Question: Is it possible to have a circular menu or dock using css or jquery.?
I have a set of images as the dock items that need to be displayed as a circular dock... however the number of items in the dock are not constant and may vary.... so i cannot tend to use constant values for positioning each item in a pre-defined manner. Ajax loads some images into this particular div and i need to use css or jquery to style this so that they get displayed as circular dock items. Any idea on how this can be implemented..?
I would like a browser in-specific implementation, but i also welcome if some one has some solutions specific to few browsers...
I don't think i exactly want a pie menu... it easily gets messed up as the number of dock items increase. I am looking for a spiral dock.
and by spiral i mean that the menu items must be in the following alignment..

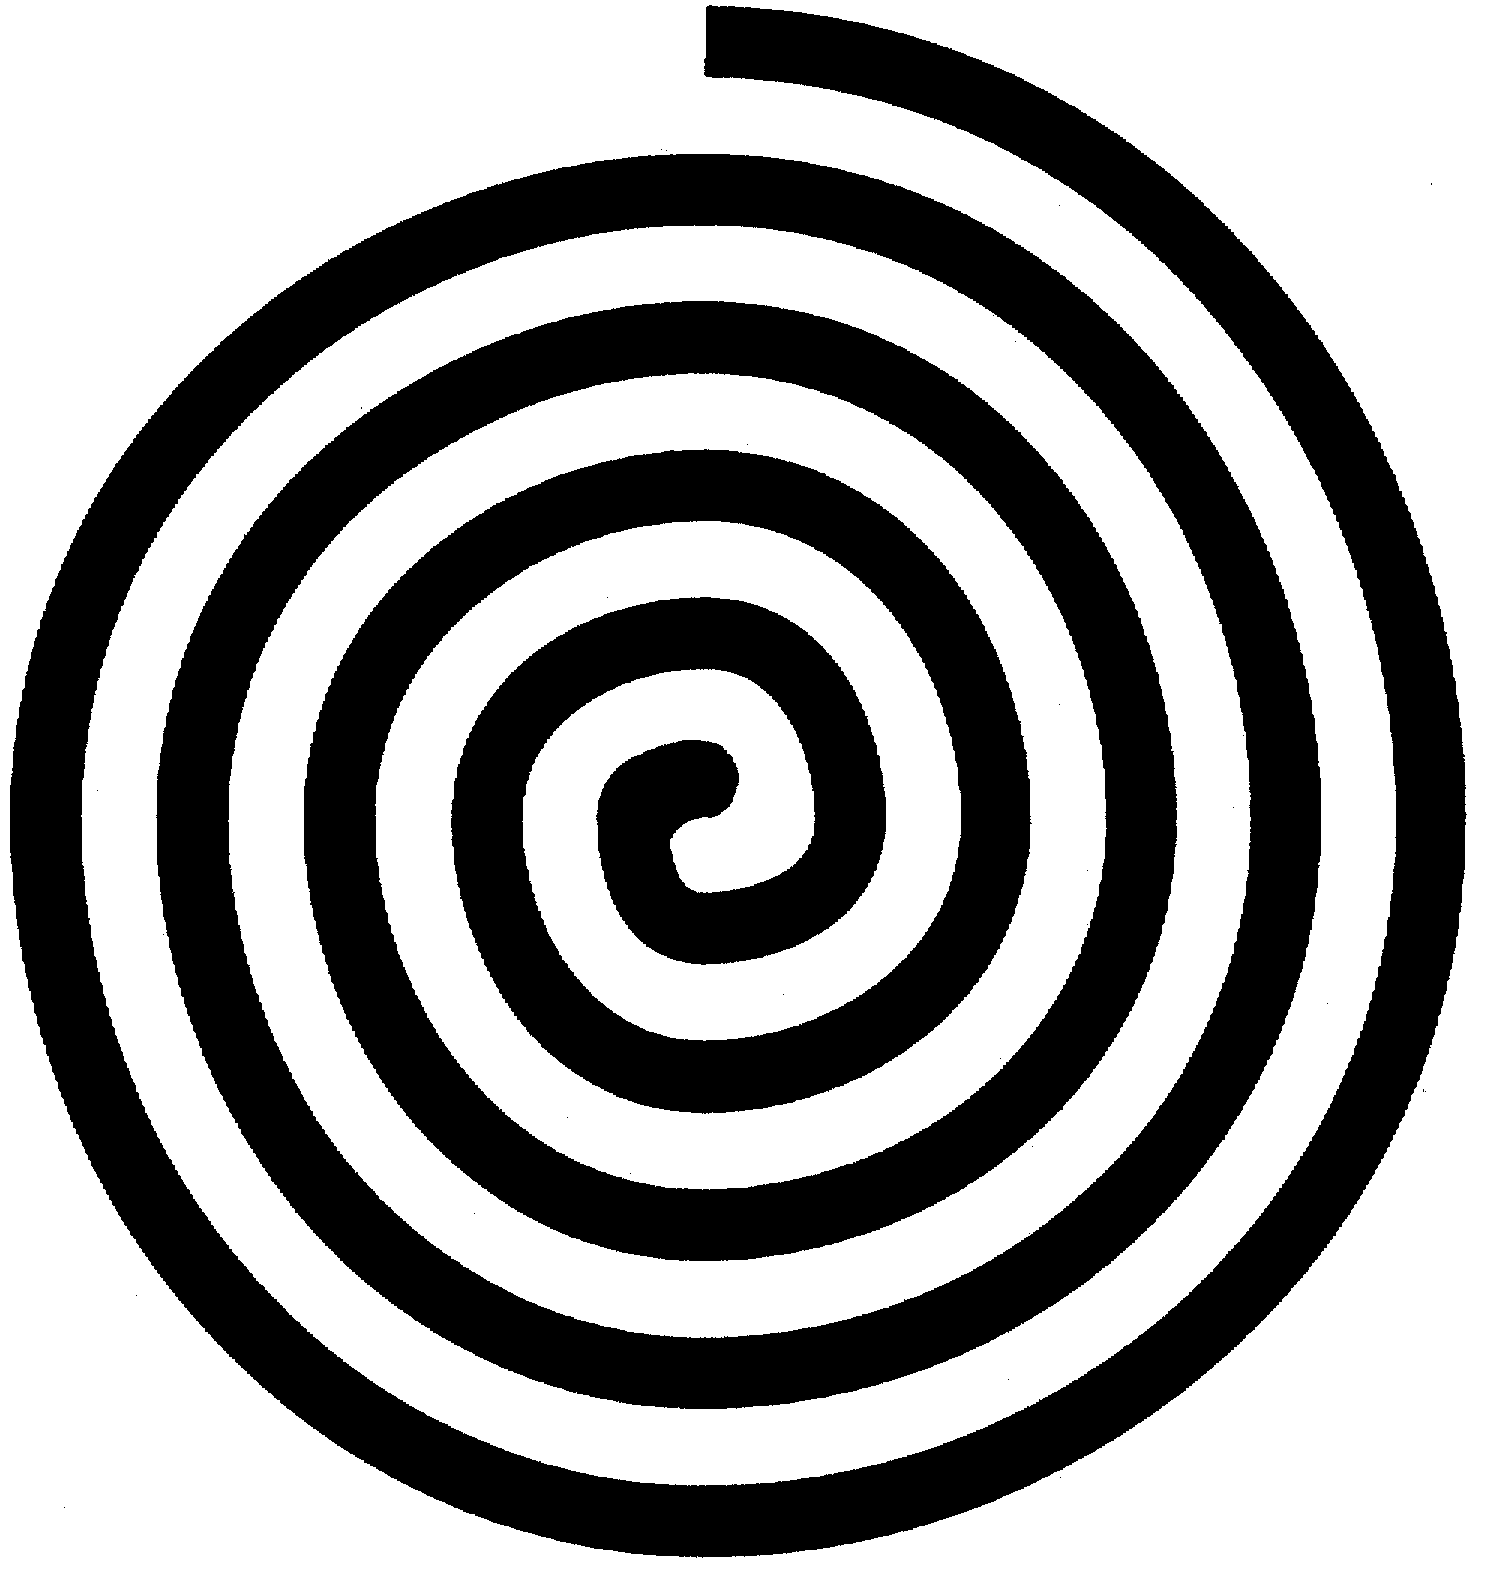
Answer: I got it I think! This is just a basic concept, so please tweak it yourself.
<URL>
See the following <URL> and the code below:
'''
var items = 10;
var a = 20;
var b = 1; // updated an extra b, used for rate (see update section below)
var centerX = $('.content').innerWidth()/2; // and some adjustment of half its own size
var centerY = $('.content').innerHeight()/2;
for(var i = 0; i < items; i++)
{
var yPos = a * i * Math.cos(b*i) + centerY;
var xPos = a * i * Math.sin(b*i) + centerX;
var item = '<div class="item" style="top:' + yPos + 'px; left:' + xPos + 'px;" />';
$('.content').append(item);
}
'''
And some CSS for testing purposes:
'''
.item
{
width:10px;
height:10px;
position: absolute;
background-color:red;
}
.content
{
position:relative;
height:300px;
width:300px;
background-color:green;
}
<div class="content">
</div>
'''
The function for yPos and xPos are generating items to the outside, they start from the center point. By defining a different 'a' and a an extra 'var b' inside the 'Math.cos(b*i)'. It is possible to change the rate of the divs showing up and the spread of the total spiral. The spread of the spiral is defined by 'a', because it defines the amplitude. The rate that divs are showing up is defined by the new 'b'.
So a smaller 'b' means lower angles, means closer together on the spiral.
A smaller 'a' means lower amplitude, means closer together in x and y axes.
If the number of images is not predictable, it shouldn't matter, because of the spiral going out. Of course, this will give you problems when adding too much.
Another solution is just doing this in PHP, because it has nothing dynamic to do, so you can already do this in your backend. The could will be the same with the forloop and all, but then with printing statements in your PHP.